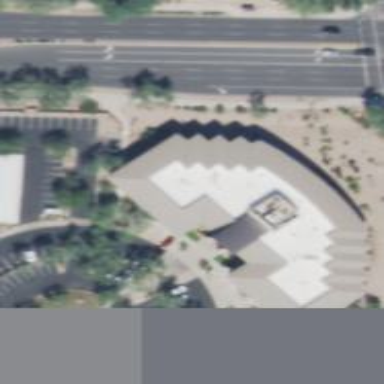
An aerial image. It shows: Commercial building.